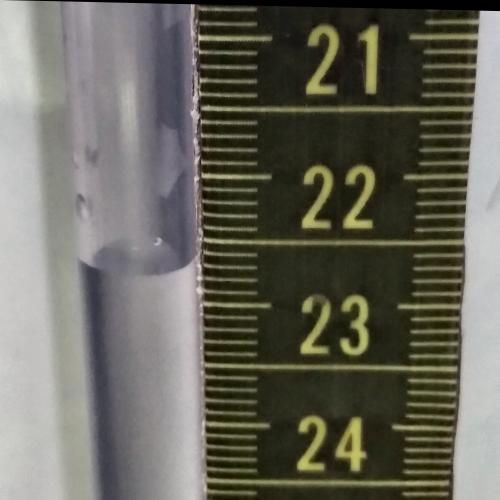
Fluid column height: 22.7 cm